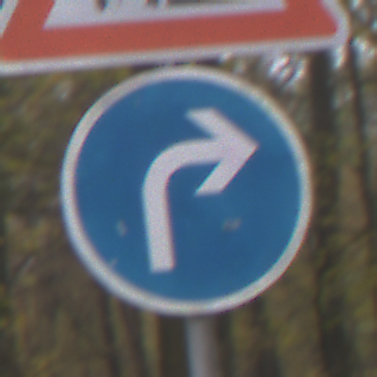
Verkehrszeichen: VorgeschriebeneFahrtrichtungRechts
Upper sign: Arbeitsstelle
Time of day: MorningAfternoon
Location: Outdoor (Nature)
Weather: Overcast
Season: Autumn
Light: Natural